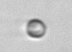
Label: nanoplankton_mix